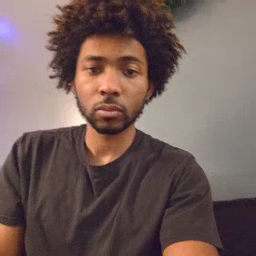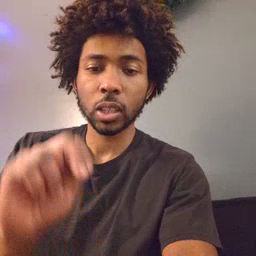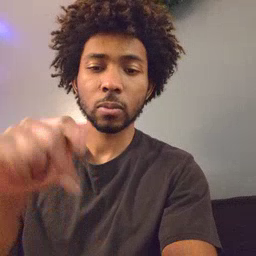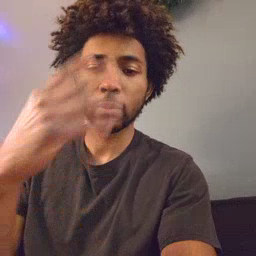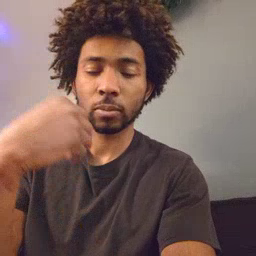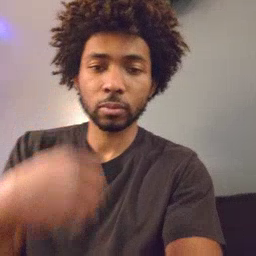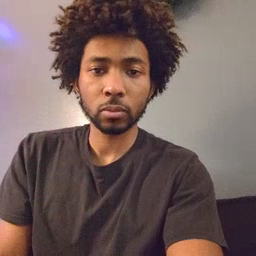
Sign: nap